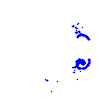
Particle: electron